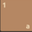
Piece: xx